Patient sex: M
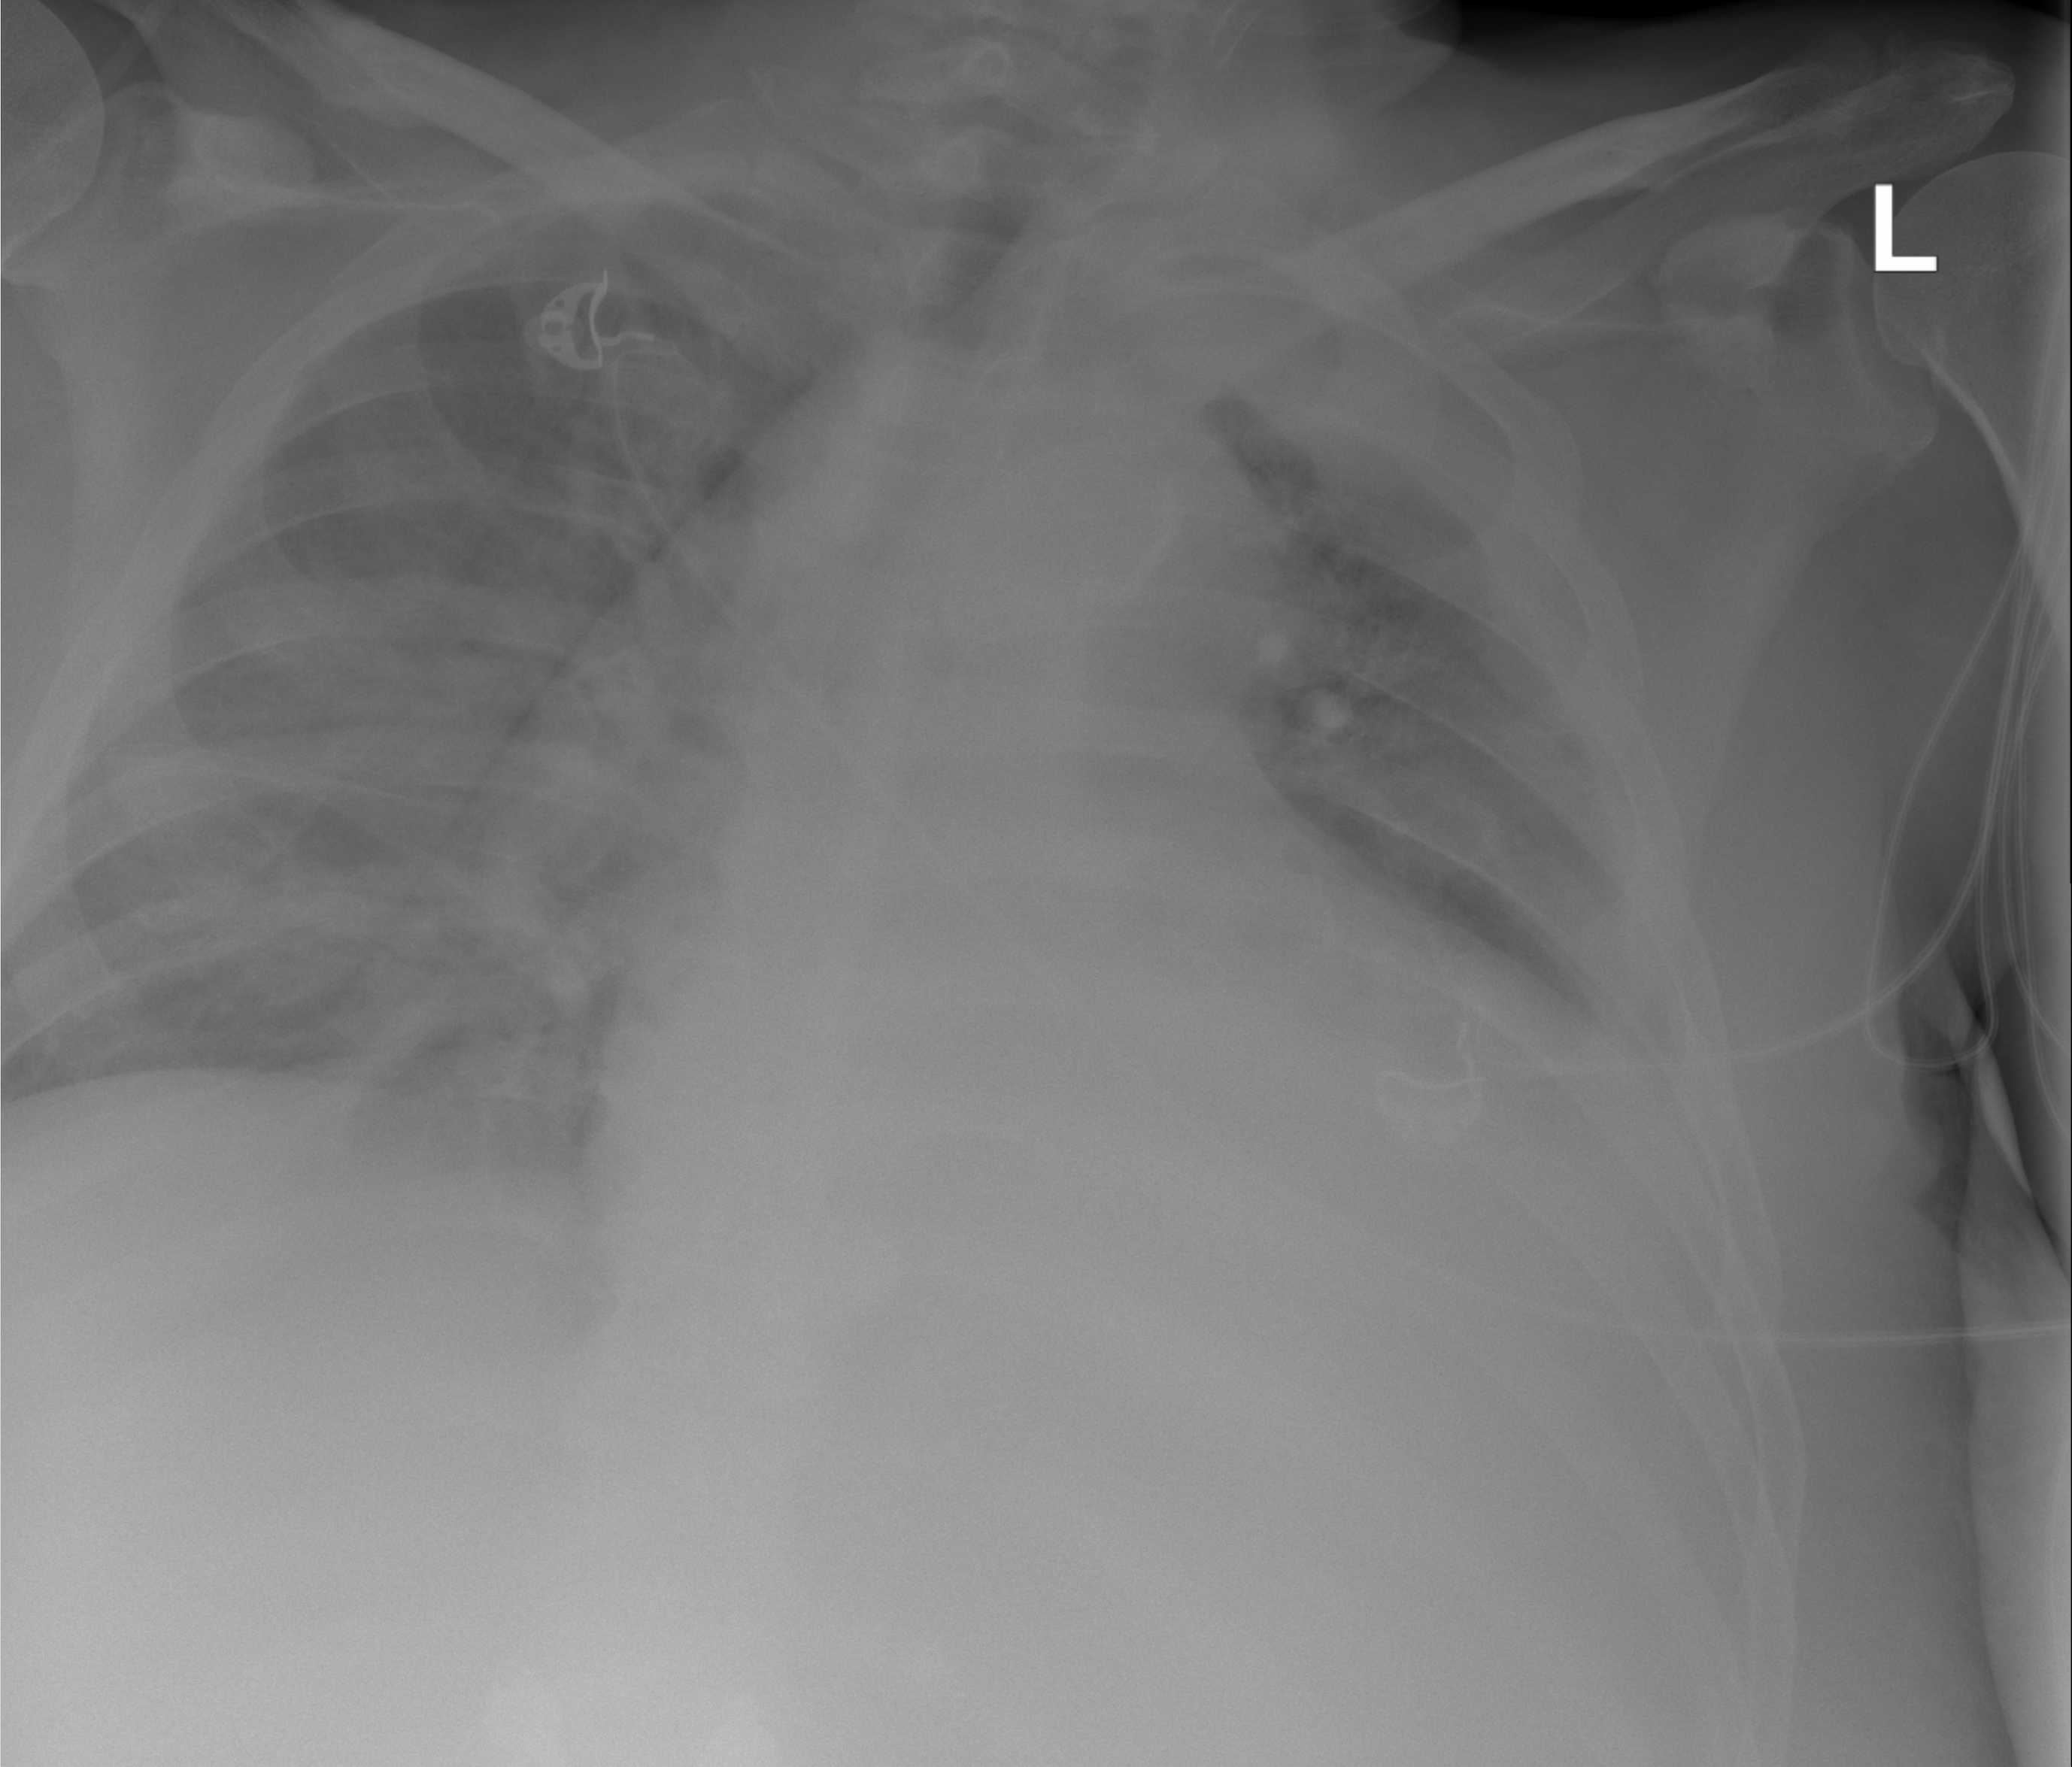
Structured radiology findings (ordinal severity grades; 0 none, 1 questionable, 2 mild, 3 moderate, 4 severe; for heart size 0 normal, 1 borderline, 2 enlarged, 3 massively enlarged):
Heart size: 3
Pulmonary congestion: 2
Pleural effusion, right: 2
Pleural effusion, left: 3
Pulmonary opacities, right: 2
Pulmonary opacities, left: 0
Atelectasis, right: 2
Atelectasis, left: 2